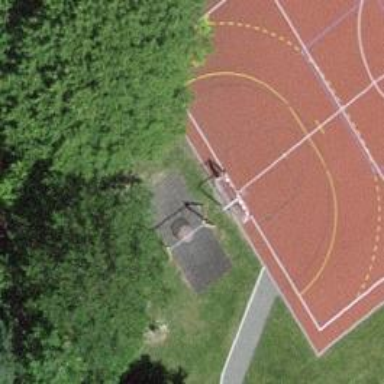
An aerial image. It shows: Playground with basket swing.